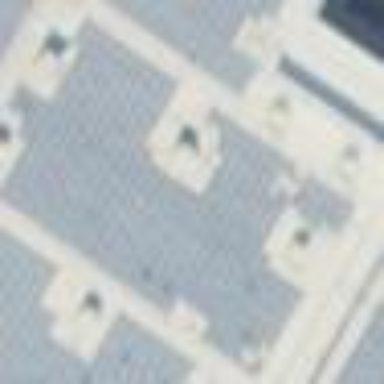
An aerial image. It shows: Solar photovoltaic panel generator.